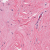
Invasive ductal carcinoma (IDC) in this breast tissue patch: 0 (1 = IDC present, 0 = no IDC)